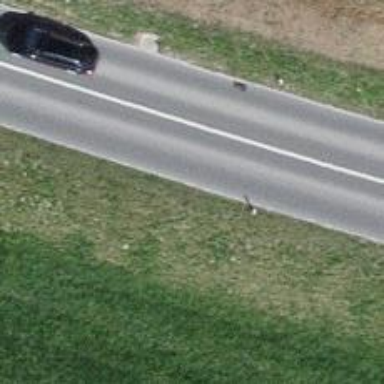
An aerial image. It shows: Secondary road.